Question: I have a list contain CategoryId and StatusId. If their is a specific Status then I want to remove all the CategoryId from the list.

In this example I want to remove all the StatusId = 1 and remove that CategoryId from the list as well.
So, in this case Id 1, 3 and 4 will be removed.
'''
Dim list As New List(Of CatlogViewModel)
' CatlogViewModel has the property of Id, CategoryId, StatusId
'''
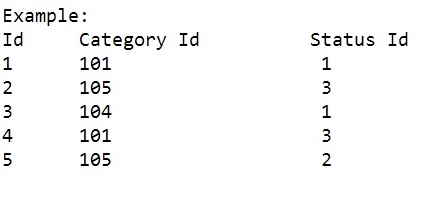
Answer: First get all the categories for that status:
'''
Dim categories = New HashSet(Of Integer)( _
list.Where(Function(x) x.StatusId = 1).Select(Function(x) x.CategoryId) _
)
'''
Then get the items where the category is not one of those:
'''
list = list.Where(Function(x) Not categories.Contains(x.CategoryId)).ToList
'''